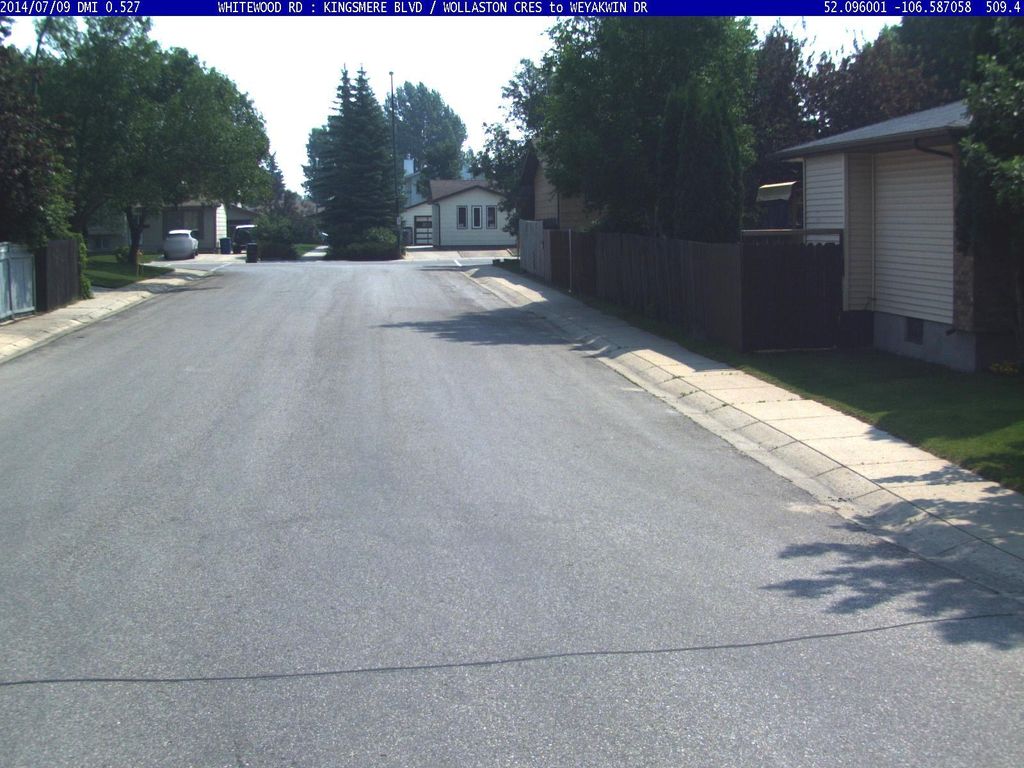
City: saskatoon